Field crop: maize
Growth stage: 2
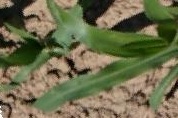
Species: maize